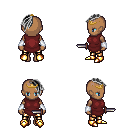
a pixel art fantasy rpg character, female body template, human, dark skin, maroon tunic, gold greaves, gray long mohawk hairstyle, gold tiara, white cloth bracers, gold boots, dagger, four views (front, back, left, right), 2x2 character sprite sheet, small pixel art, hard edges, no anti-aliasing